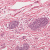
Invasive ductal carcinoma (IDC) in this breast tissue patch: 0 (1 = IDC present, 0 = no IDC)